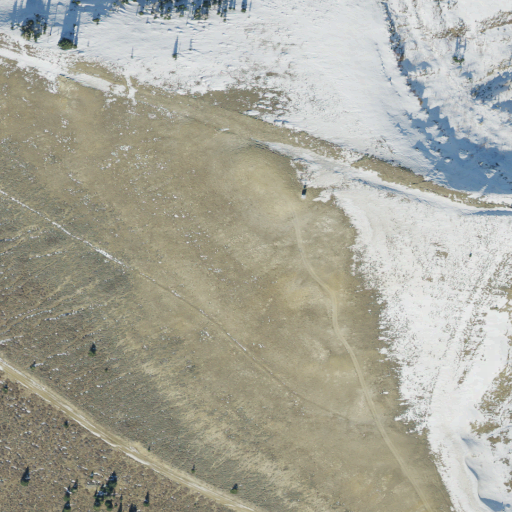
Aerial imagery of mountain in Utah named Monument Peak containing shrub, evergreen forest, open development, deciduous forest, barren land, and low intensity development